Field crop: maize
Growth stage: 2
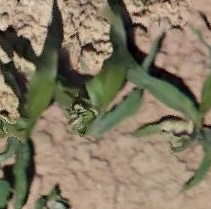
Species: maize